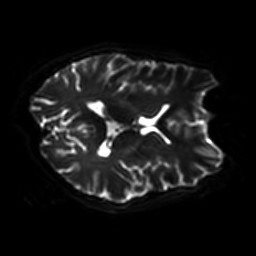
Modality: DWI
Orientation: axial
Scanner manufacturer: philips
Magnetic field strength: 7 T
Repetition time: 9.612 s
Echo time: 0.073 s